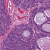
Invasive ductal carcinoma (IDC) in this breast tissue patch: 0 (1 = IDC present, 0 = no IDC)